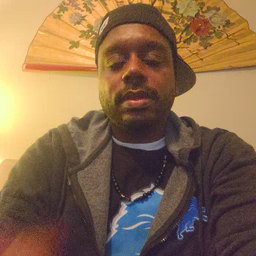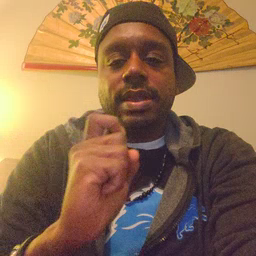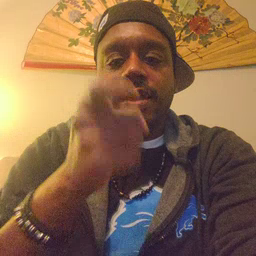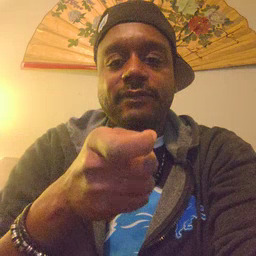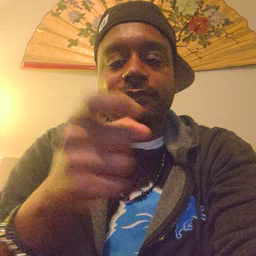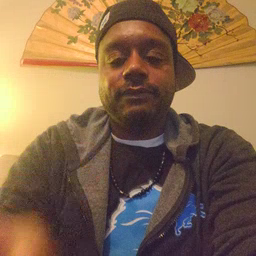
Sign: gift